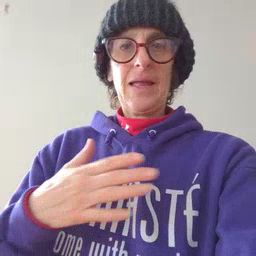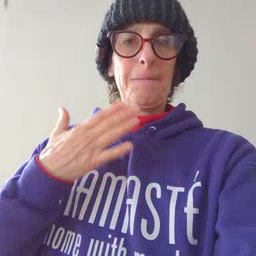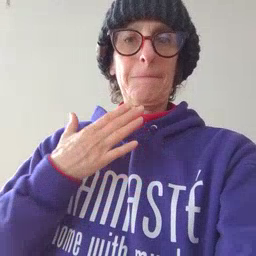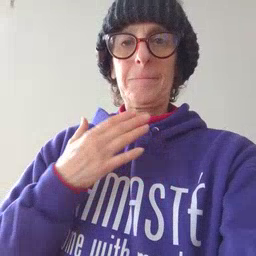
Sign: happy